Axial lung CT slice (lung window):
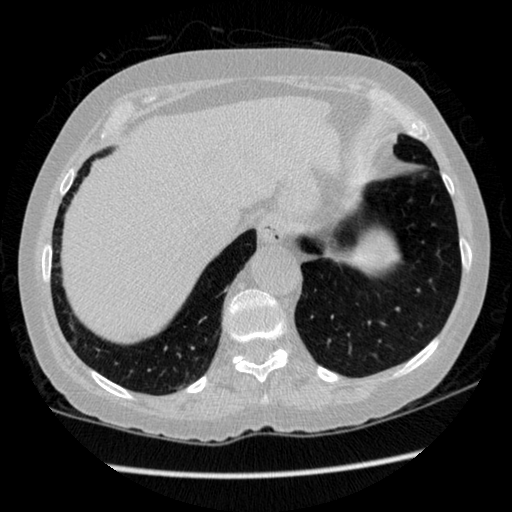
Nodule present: no